Question: Is it possible to create this shape in CSS3? How?
I am stuck: <URL>

'''
h1 {
background-color: #434b82;
border-radius: 20px 0 0 20px;
transform: skew(-20deg);
}
'''
'''
<h1>TEST</h1>
'''
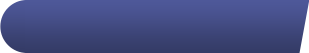
Answer: You mean somthing like <URL>
'''
h1 {
background-color: #434b82;
border-radius: 20px 0 0 20px;
width:500px;
height:40px;
border-right: 40px solid transparent;
}
h1:after{
position:absolute;
width: 80px;
border-top: 40px solid #434b82;
margin-left:500px;
border-right: 20px solid transparent;
content:"";
}
<h1></h1>
'''